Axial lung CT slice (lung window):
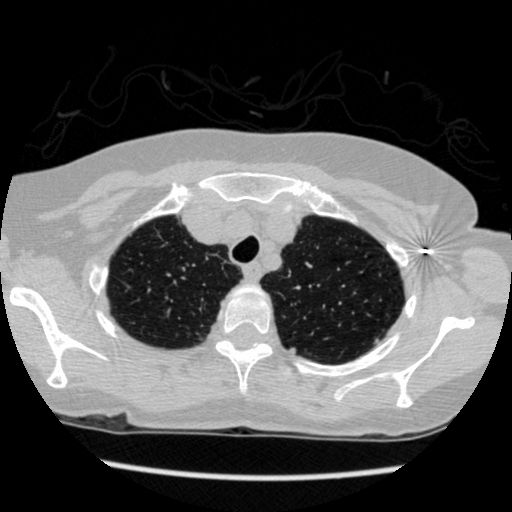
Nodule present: yes
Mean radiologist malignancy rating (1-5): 2.25